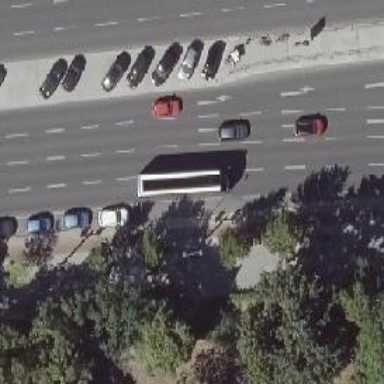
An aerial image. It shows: Primary highway with asphalt surface. There are separate parking areas on both sides.